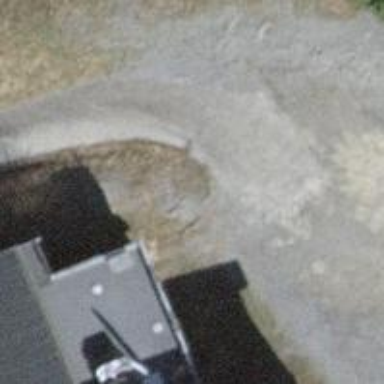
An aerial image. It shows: Pebblestone driveway.